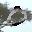
Label: 0